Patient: sex M, age 51
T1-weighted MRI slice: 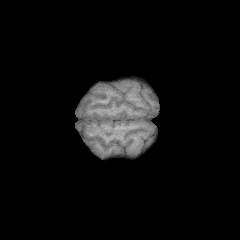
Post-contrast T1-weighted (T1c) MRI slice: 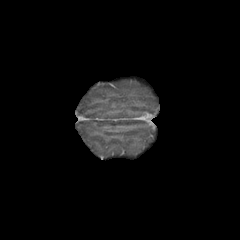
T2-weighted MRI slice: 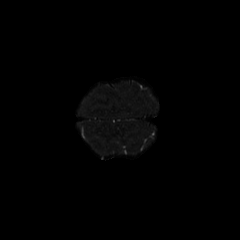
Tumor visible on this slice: yes
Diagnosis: Astrocytoma, IDH-mutant
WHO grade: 4